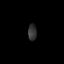
Tissue: prostate
Cell type: T cells
Senescence score: 0.3294
Nuclear area (px): 138
Mean DAPI intensity: 51.413